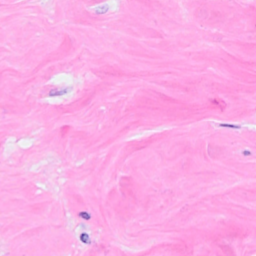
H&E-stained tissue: Breast